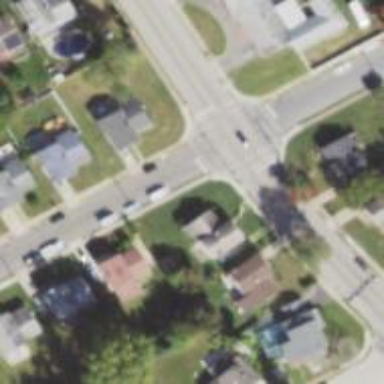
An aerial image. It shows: Road with stop sign.